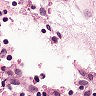
Metastatic tissue present: no